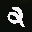
Label: 2